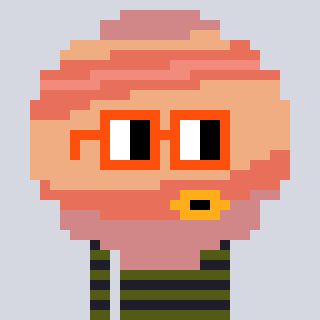
a pixel art character with square orange glasses, a jupiter-shaped head and a grayscale-colored body on a cool background